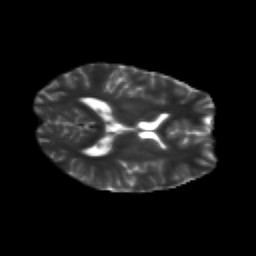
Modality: T2w
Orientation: axial
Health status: healthy
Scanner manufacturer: siemens
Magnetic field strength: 3 T
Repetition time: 12 s
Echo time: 0.092 s